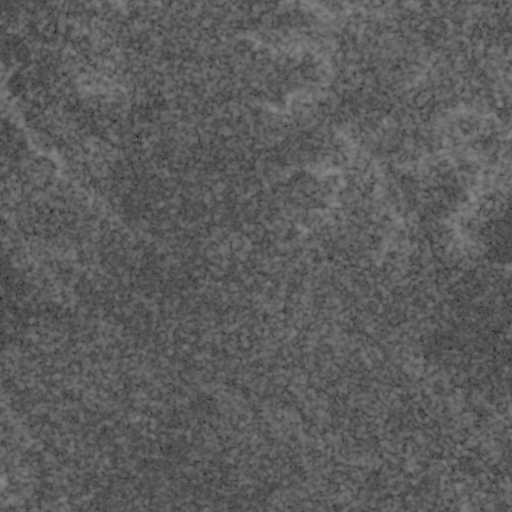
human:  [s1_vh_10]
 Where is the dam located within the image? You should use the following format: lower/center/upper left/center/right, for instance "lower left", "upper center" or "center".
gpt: The dam is located in the lower center of the image.
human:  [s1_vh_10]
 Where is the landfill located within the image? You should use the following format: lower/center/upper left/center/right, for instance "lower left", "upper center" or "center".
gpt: There is no landfill in the image.

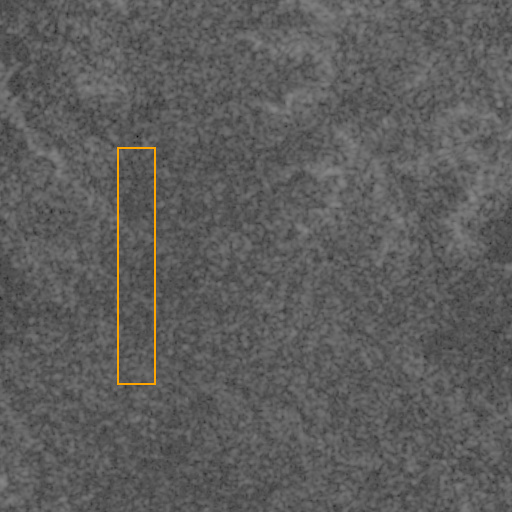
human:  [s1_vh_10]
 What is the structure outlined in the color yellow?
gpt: There is no yellow outline.
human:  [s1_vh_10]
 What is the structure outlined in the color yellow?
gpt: There is no structure outlined in yellow.